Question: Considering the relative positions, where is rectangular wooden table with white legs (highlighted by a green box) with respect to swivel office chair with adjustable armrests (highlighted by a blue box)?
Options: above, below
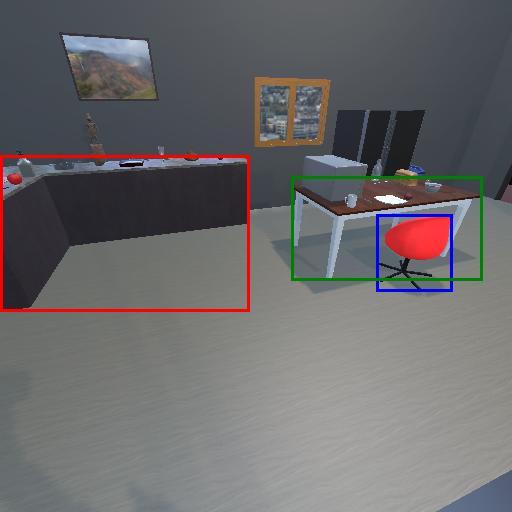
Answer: above